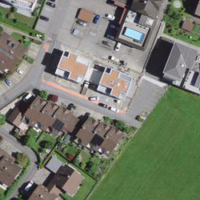
EUNIS habitat code: 54
Species observed at this site:
Cypripedium calceolus